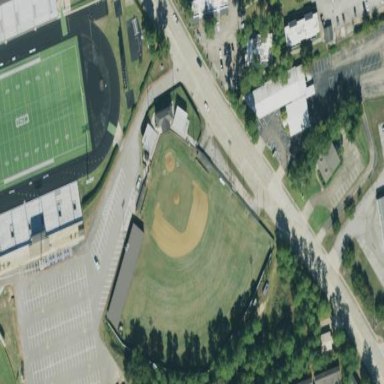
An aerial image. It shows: Baseball pitch for leisure and sports activities.